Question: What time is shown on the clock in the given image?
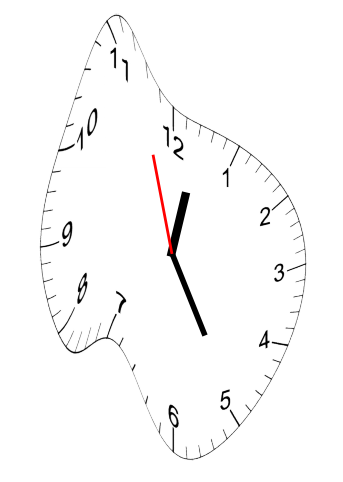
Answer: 12:24:57